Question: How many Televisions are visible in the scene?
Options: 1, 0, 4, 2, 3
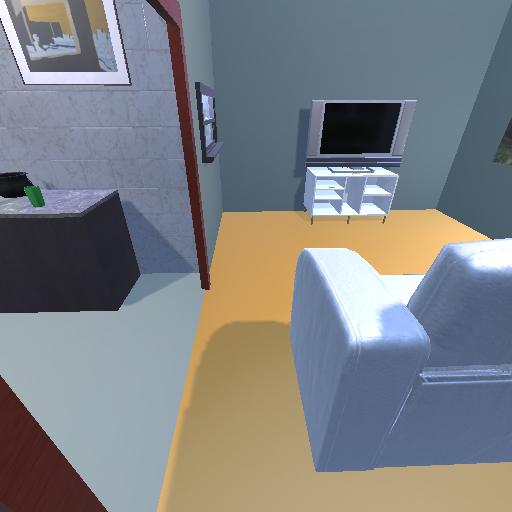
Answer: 1